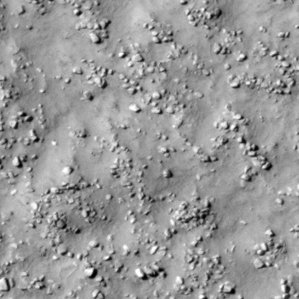
Label: non_frost